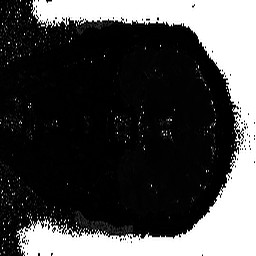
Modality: T2starmap
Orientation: coronal
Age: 29
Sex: female
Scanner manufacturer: siemens
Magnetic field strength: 3 T
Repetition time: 0.043 s
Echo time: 0.00184 s